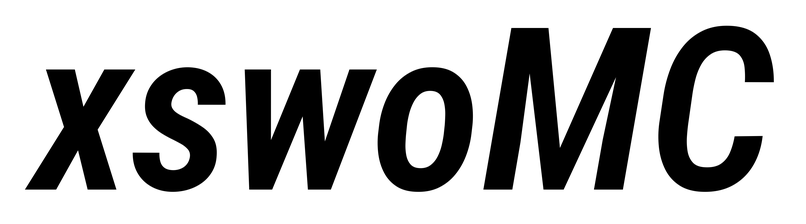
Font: Roboto-Italic_Condensed_SemiBold_Italic